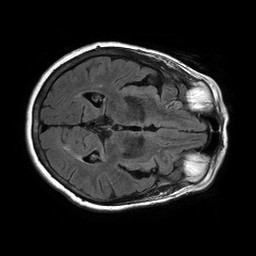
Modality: FLAIR
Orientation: axial
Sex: female
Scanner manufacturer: philips
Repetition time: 11 s
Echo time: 0.125 s